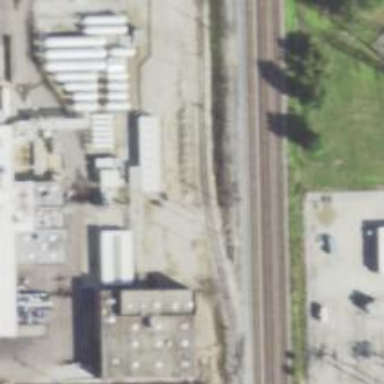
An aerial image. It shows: Abandoned railway spur.